Question: When I apply STBuffer(1) to a Point in SQL Server Spatial, they show up as an oblong circle, instead of a perfect circle. Why is this?

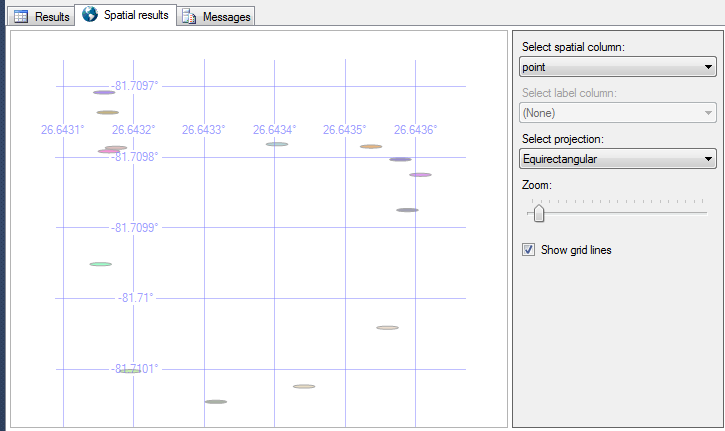
Answer: The selected projection is 'Equirectangular', and not the more familiar 'Mercator' that we see in Google Maps & Bing Maps. Change this and the points will show up as expected.

More information about map projection here: <URL>